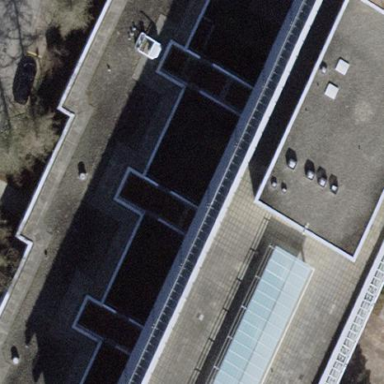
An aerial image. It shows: Part of building.